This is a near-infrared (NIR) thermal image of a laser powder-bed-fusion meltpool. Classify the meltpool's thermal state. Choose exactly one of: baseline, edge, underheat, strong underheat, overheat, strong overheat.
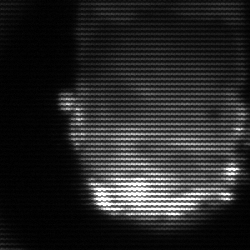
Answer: baseline